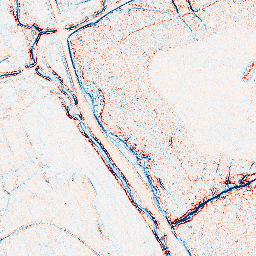
Category: edge_preserving
Decomposition family: bilateral
Decomposition parameters: d: 5
sigma_color: 150
sigma_space: 25
Upsampling method: quintic
Upsampling parameters: scale: 8
Upsampling scale: 8